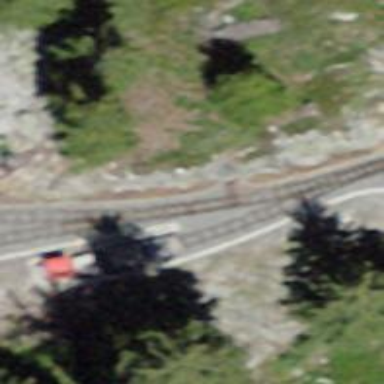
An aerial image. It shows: Disused railway.